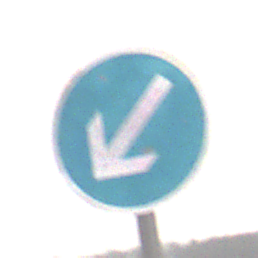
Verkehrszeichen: VorgeschriebeneVorbeifahrtLinks
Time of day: Midday
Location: Outdoor (Nature)
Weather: Overcast
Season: Winter
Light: Natural